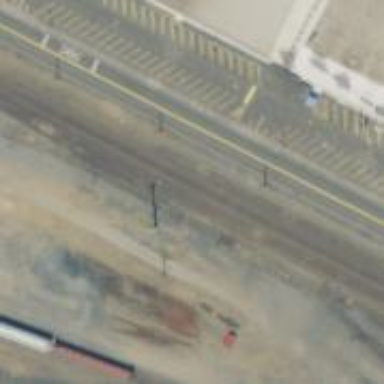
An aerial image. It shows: Railway siding for service.